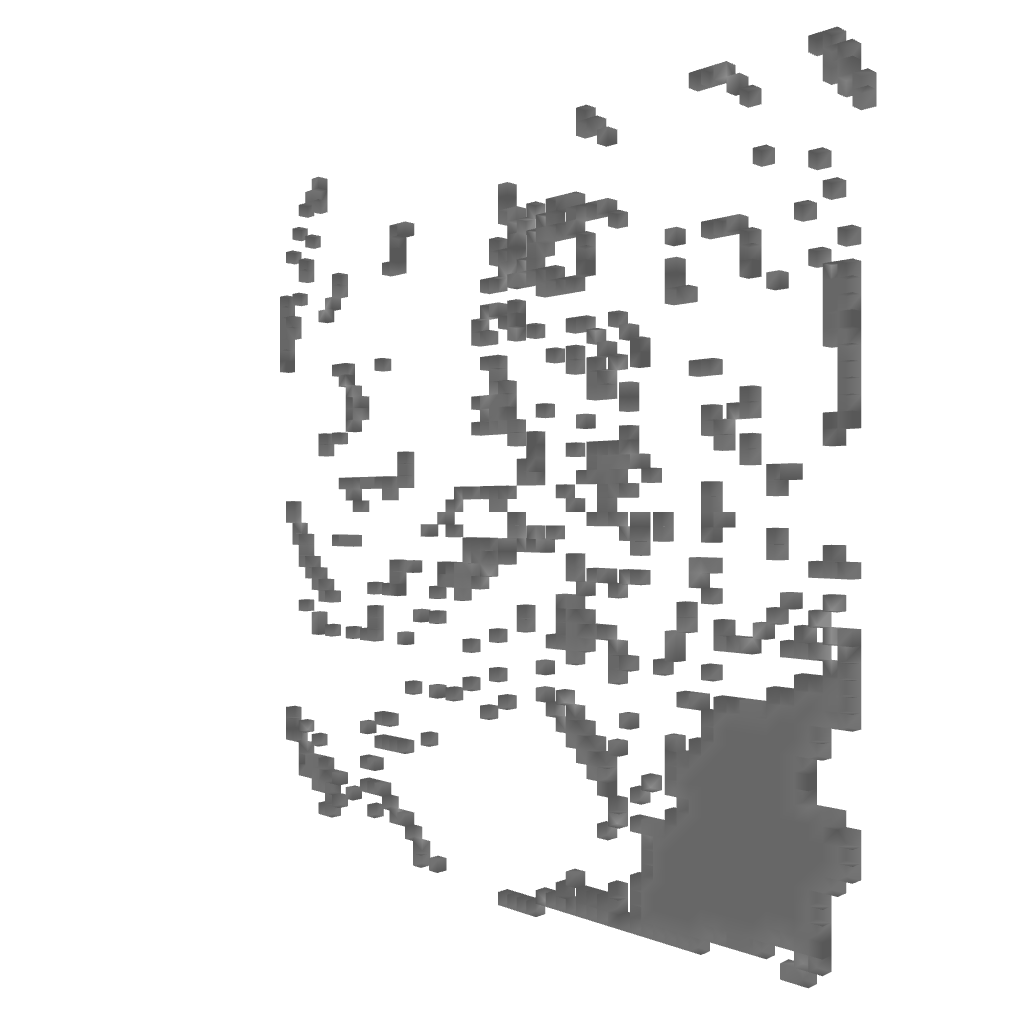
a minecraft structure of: Thanatos Pixel Art bad low quality